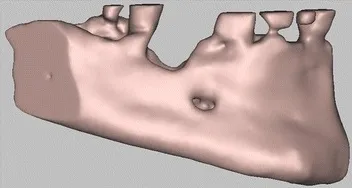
3D digital volumetric reconstruction of the mandibular defect.
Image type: radiology (ct)